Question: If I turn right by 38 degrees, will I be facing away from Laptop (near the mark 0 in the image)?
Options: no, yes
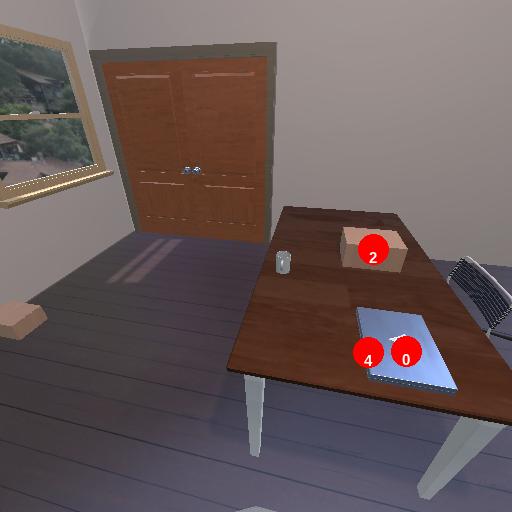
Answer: no